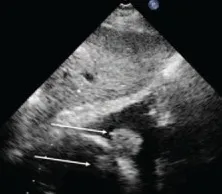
Subcostal view. On transthoracic echocardiogram visualization of the biatrial tumor. The white arrow showing the myxoma in the right atrium and the left atrium.
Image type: radiology (ultrasound)